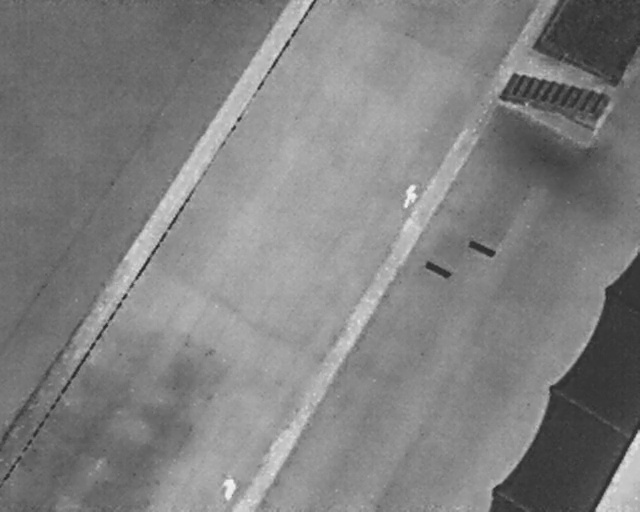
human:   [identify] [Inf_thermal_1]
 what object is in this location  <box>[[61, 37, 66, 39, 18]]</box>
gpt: <ref>1 large person at the center</ref>